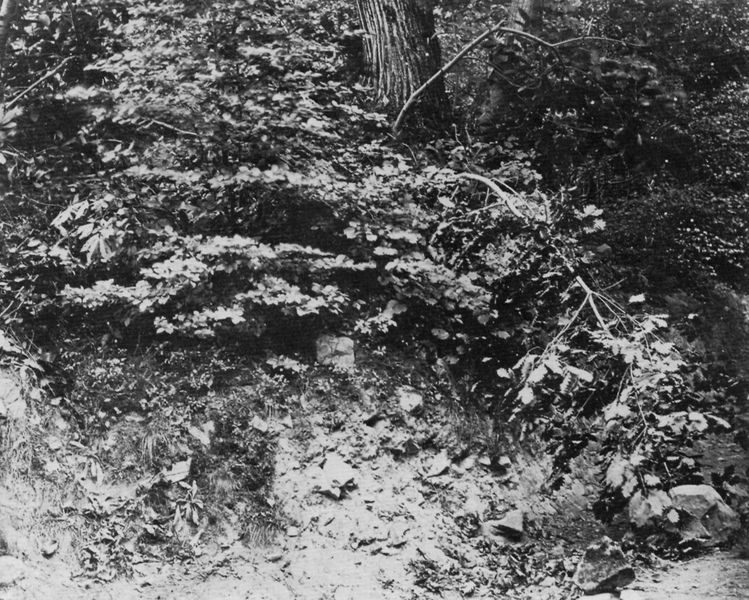
Titel: Naturausschnitt
Künstler: Friedrich Bassermann
Standort: Leverkusen
Institution: Foto-Historama
Schlagwörter: baum, blätter, laub, schatten, weiß, bäume, grün, landschaft, sand, äste, grau, holz, licht, schwarz, gras, rasen, weg, stein, steine, ast, bach, baumstamm, erde, natur, stamm, strauch, zweige, busch, büsche, gebüsch, sträucher, boden, blatt, pflanzen, wald, abhang, lehm, steinig, fels, hang, geröll, lawine, schutt, böschung, detail, foto, fotografie, photographie, schwarze, buch, zweig, schwarz weiss, radierung, scharz, laubbaum, schlamm, photo, wurzeln, grab, geäst, dickicht, rinde, graben, laib, gestrüpp, baumrinde, kraut, fotographie, buche, ausgrabung, auschnitt, fotographi, grase, erdrutsch, herabhängend, aste, doto, krautä, naturausschnitt, satmm, weige, werde, ur